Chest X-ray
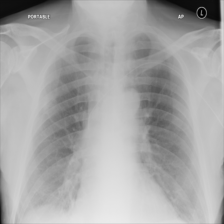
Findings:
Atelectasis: negative
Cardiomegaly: negative
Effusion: negative
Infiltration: negative
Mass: negative
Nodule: negative
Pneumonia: negative
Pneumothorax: negative
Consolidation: negative
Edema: negative
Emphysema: negative
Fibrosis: negative
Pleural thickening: negative
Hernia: negative